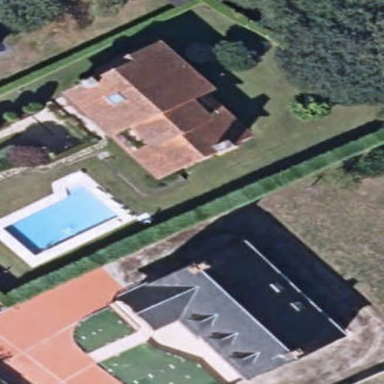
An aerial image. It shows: Simple house.